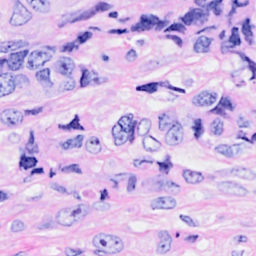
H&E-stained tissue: Breast